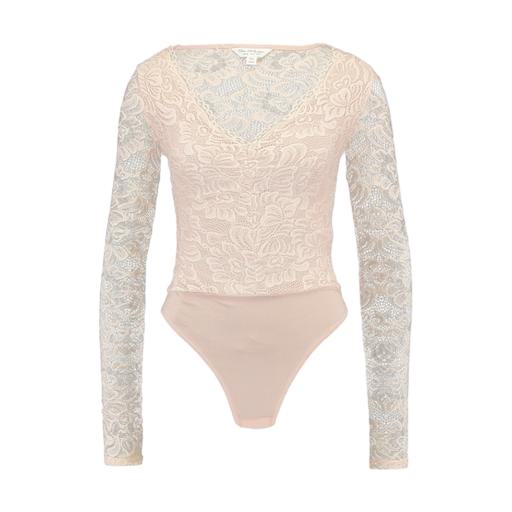
long sleeve lace, beige josephine long-sleeve top, pink plunge lace, white background